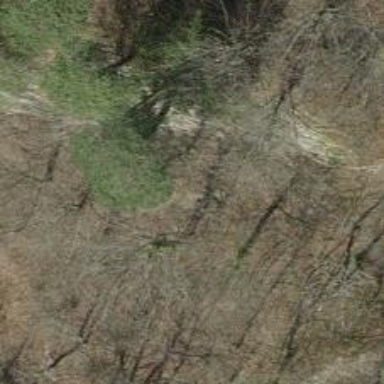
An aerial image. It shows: Dirt path obstructed by vegetation.